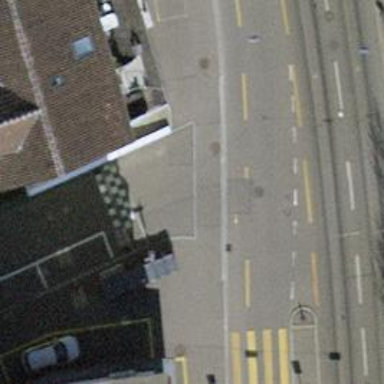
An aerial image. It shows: Unmarked crossing with traffic calming table on the road.